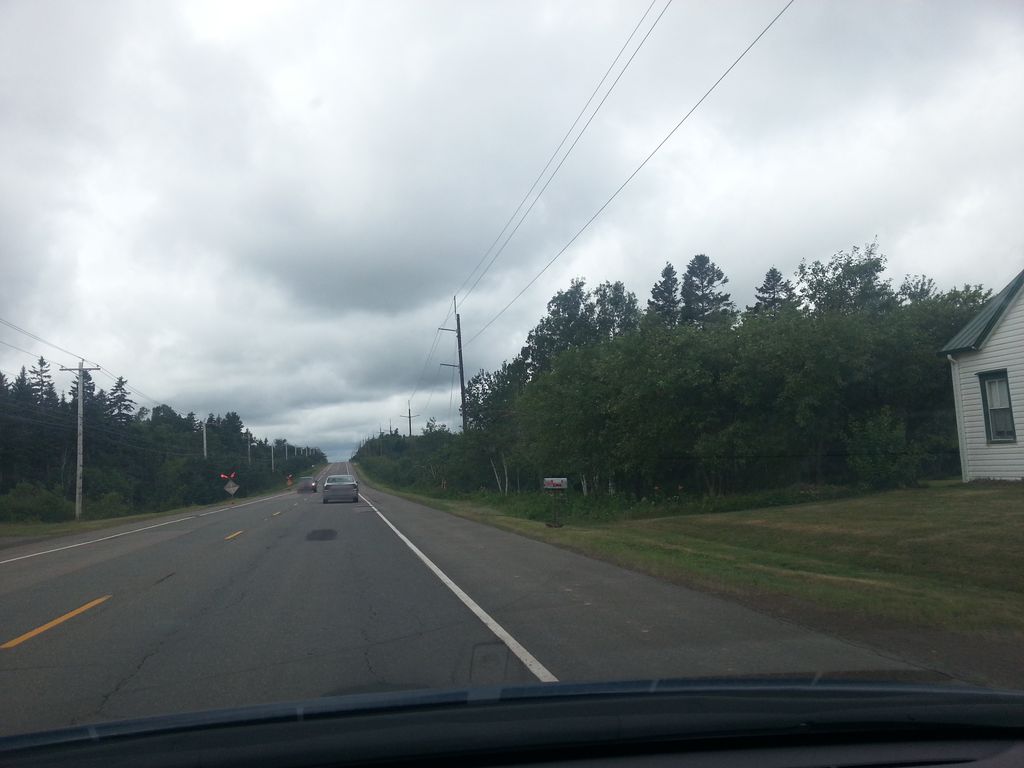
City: charlottetown